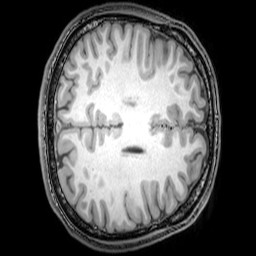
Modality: T1w
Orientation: axial
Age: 24
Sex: male
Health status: healthy
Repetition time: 0.081 s
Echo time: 0.037 s